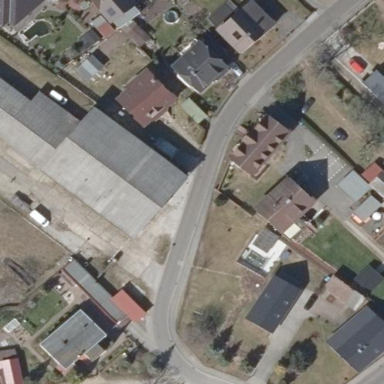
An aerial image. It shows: Residential area with roads.